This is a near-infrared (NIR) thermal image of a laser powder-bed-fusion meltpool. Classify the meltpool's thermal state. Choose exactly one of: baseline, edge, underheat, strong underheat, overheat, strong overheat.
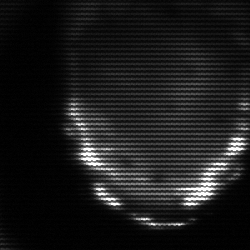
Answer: edge